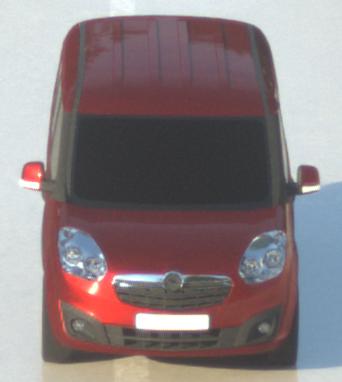
Make: Opel
Model: Combo Combi L1H1 1.4
Detailed model: Combo (D) Combi
Model produced from: 2012/01
Model produced until: 2013/11
Doors: 5
Color: red
Road condition: wet road
Daytime: sunrise or sunset
Contrast: medium contrast